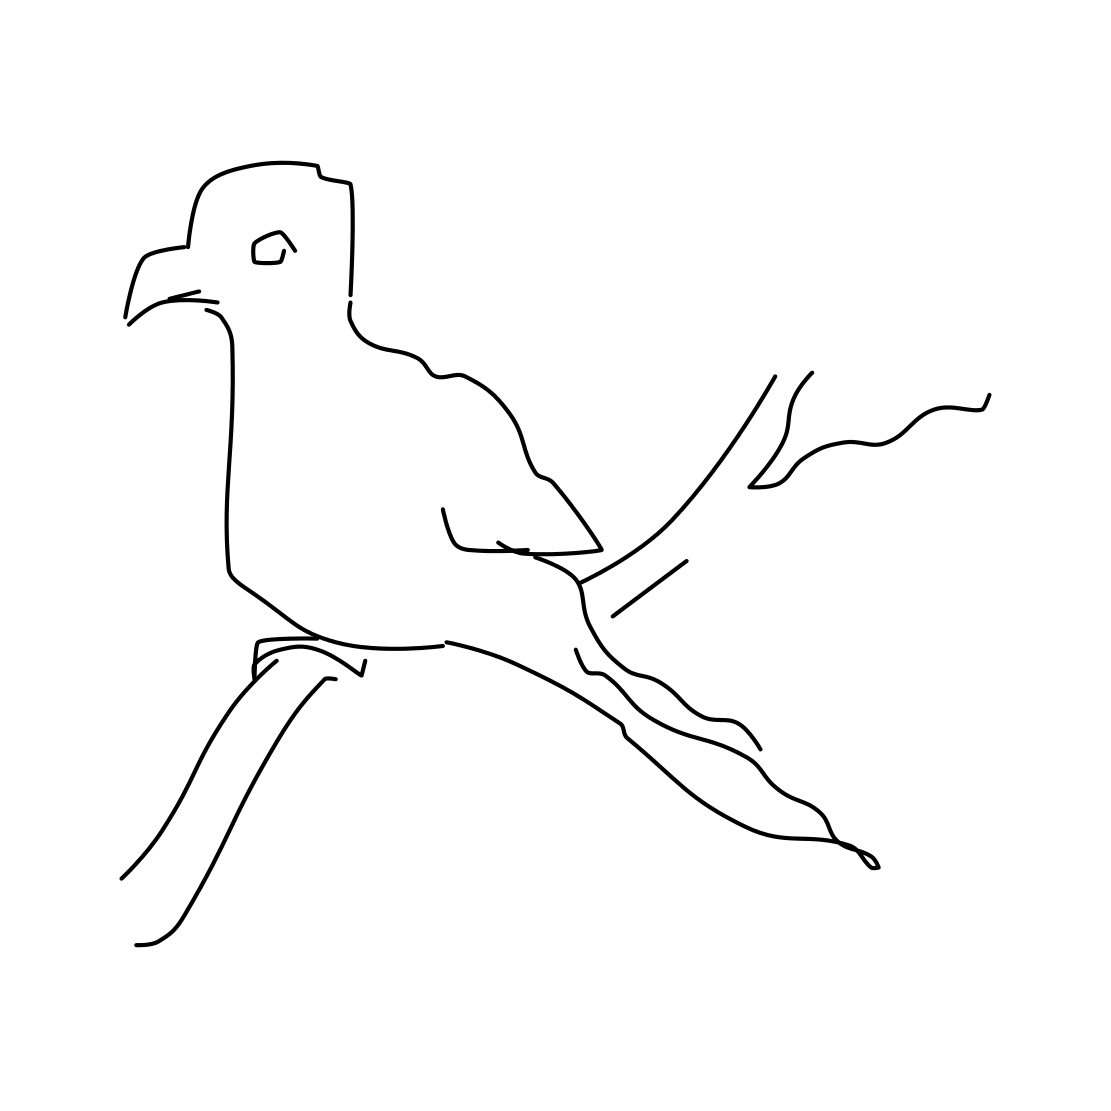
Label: parrot